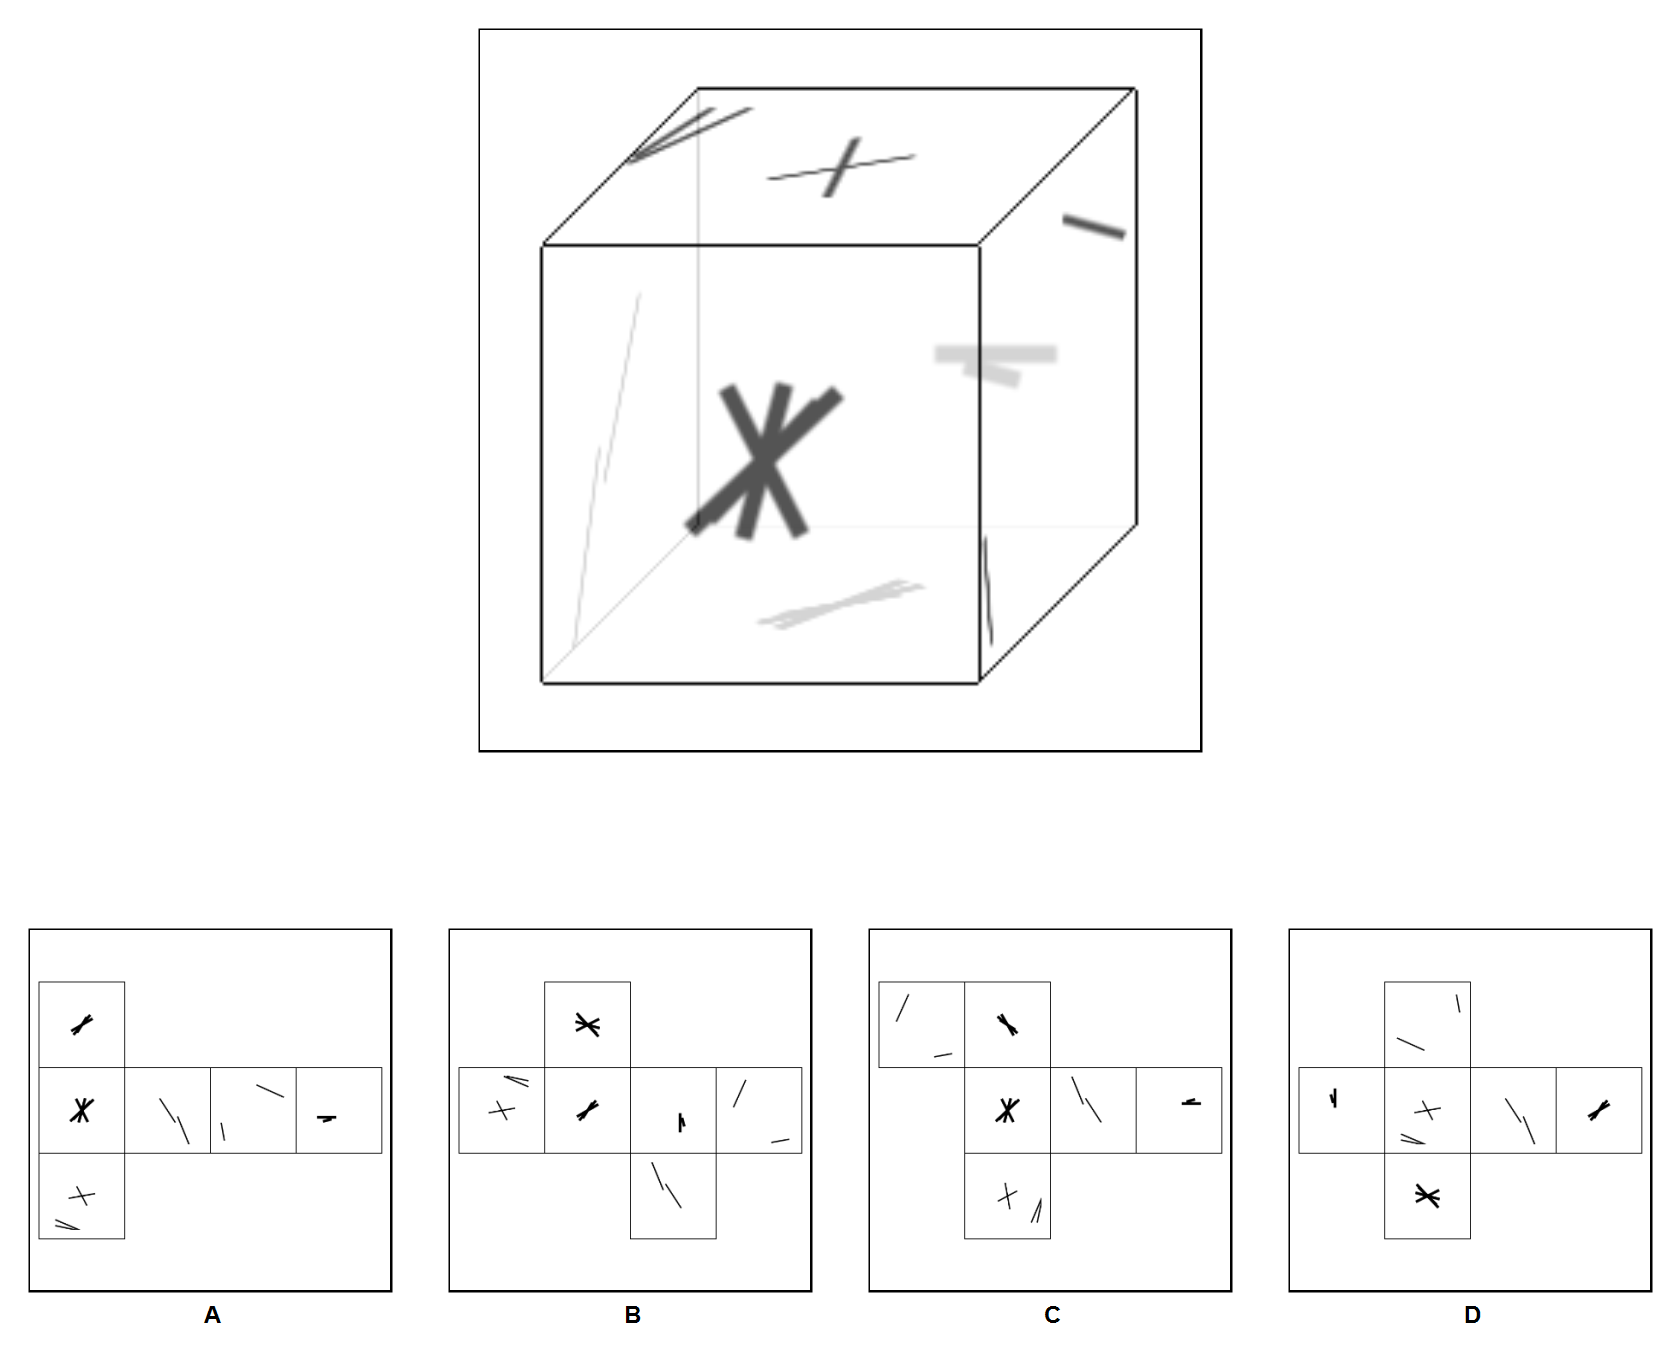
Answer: C